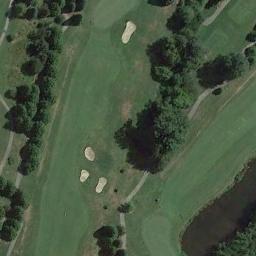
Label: golf_course